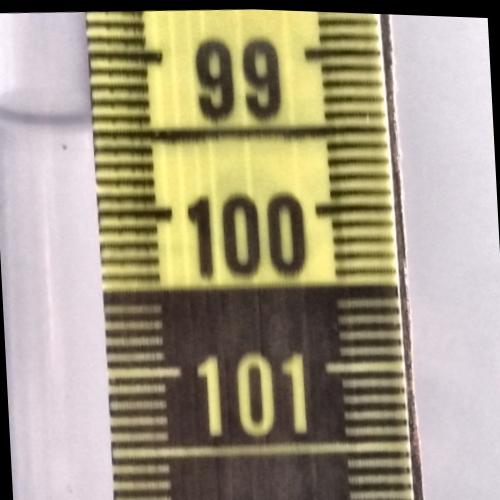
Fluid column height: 99.4 cm